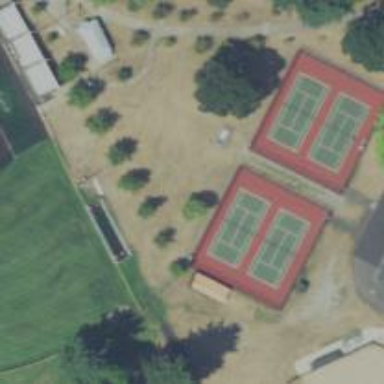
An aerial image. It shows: Tennis court on pitch.